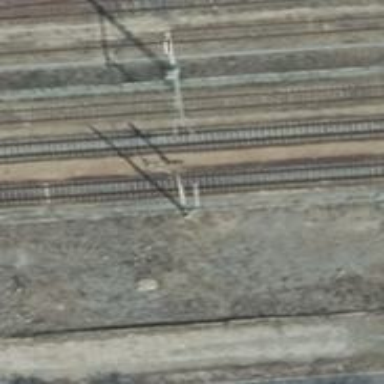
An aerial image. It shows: Railway signal.